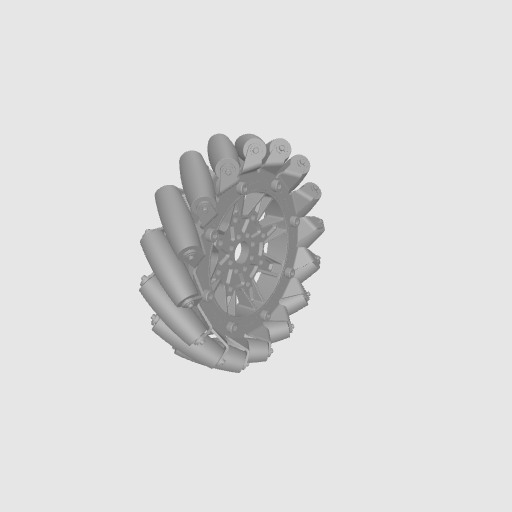
Part: MecanumWheel140OD